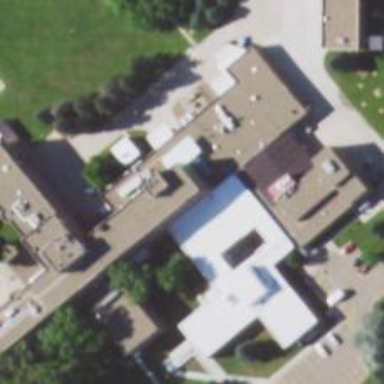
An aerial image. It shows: Nursing home.